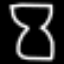
Label: hourglass